Field crop: tomato
Growth stage: 1
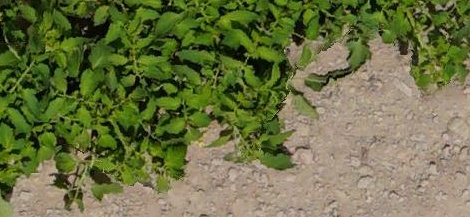
Species: tomato